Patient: sex M, age 63
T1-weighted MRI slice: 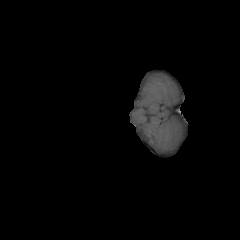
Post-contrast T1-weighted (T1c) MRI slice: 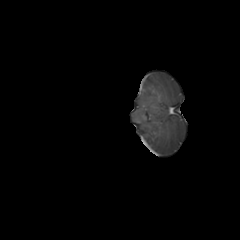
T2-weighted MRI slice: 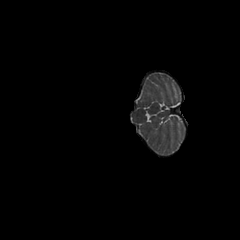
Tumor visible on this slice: no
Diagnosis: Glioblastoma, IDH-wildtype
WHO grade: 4